Question: I get a path of music file from my listview using startActivityForResult and then set that string for MediaPlayer with 'MediaPlayer.setDataSource(STRING);' First time I play the song with button it plays all right, and if I click button while song is playing it will reset and play again.
'''
if (mMediaPlayer.isPlaying()) {
mMediaPlayer.reset();
}
'''
But if I tap on button playback is completed it will not play again.
startActivityForResult
'''
Intent i = new Intent(MainActivity.this, Activityone.class);
startActivityForResult(i, 0);
mMediaPlayer.reset();
'''
In Listview :
'''
music_column_index = musiccursor
.getColumnIndexOrThrow(MediaStore.Audio.Media.DATA);
String filename = musiccursor.getString(music_column_index);
Intent person = new Intent();
Bundle backpack = new Bundle();
backpack.putString("arnswer", filename);
person.putExtras(backpack);
setResult(RESULT_OK, person);
finish();
'''
onActivityResult :
'''
if (resultCode == RESULT_OK){
if(requestCode == 0) {
// handling code of startActivityForResult of first button
Bundle basket = data.getExtras();
s = basket.getString("arnswer");
}
'''
and Button to start MediaPlayer :
'''
public void pbutton1(View view) {
try {
if (mMediaPlayer.isPlaying()) {
mMediaPlayer.reset();
}
mMediaPlayer.setDataSource(s); //using string here
mMediaPlayer.prepare();
mMediaPlayer.start();
} catch (Exception e) {
}
'''
LogCat :

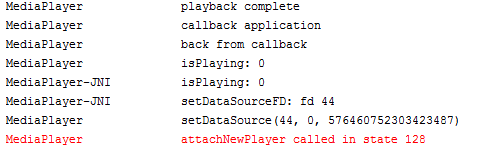
Answer: I think you need to 'mMediaPlayer.seekTo(0)' in order to replay, because it has finished.
<URL>.
---
Edit:
Looking the diagram  between 'Started' <-> 'PlaybackCompleted' seems to be only one action in order to restart the player... you do not need 'prepare' which you have :( ...
I understand the reason why 'prepare' so I suggest 'OnCompletetionListener' to 'mMediaPlayer.stop()' so as to move to 'Stopped' state and be ready for next 'prepare()'!